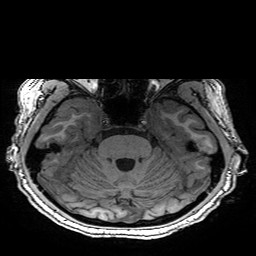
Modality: T1w
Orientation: coronal
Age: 21
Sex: female
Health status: healthy
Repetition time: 2.53 s
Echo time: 0.0034 s